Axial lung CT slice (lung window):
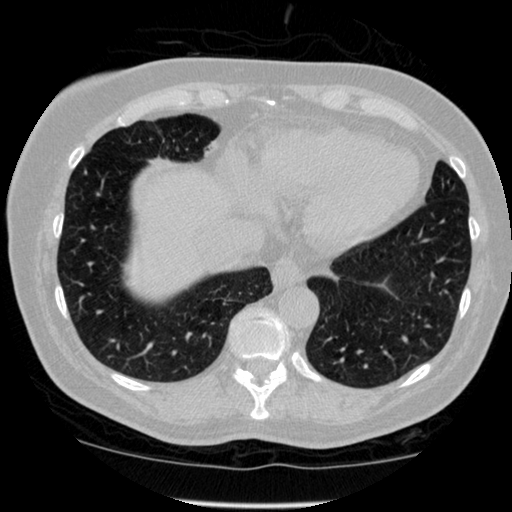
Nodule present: no